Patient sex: F
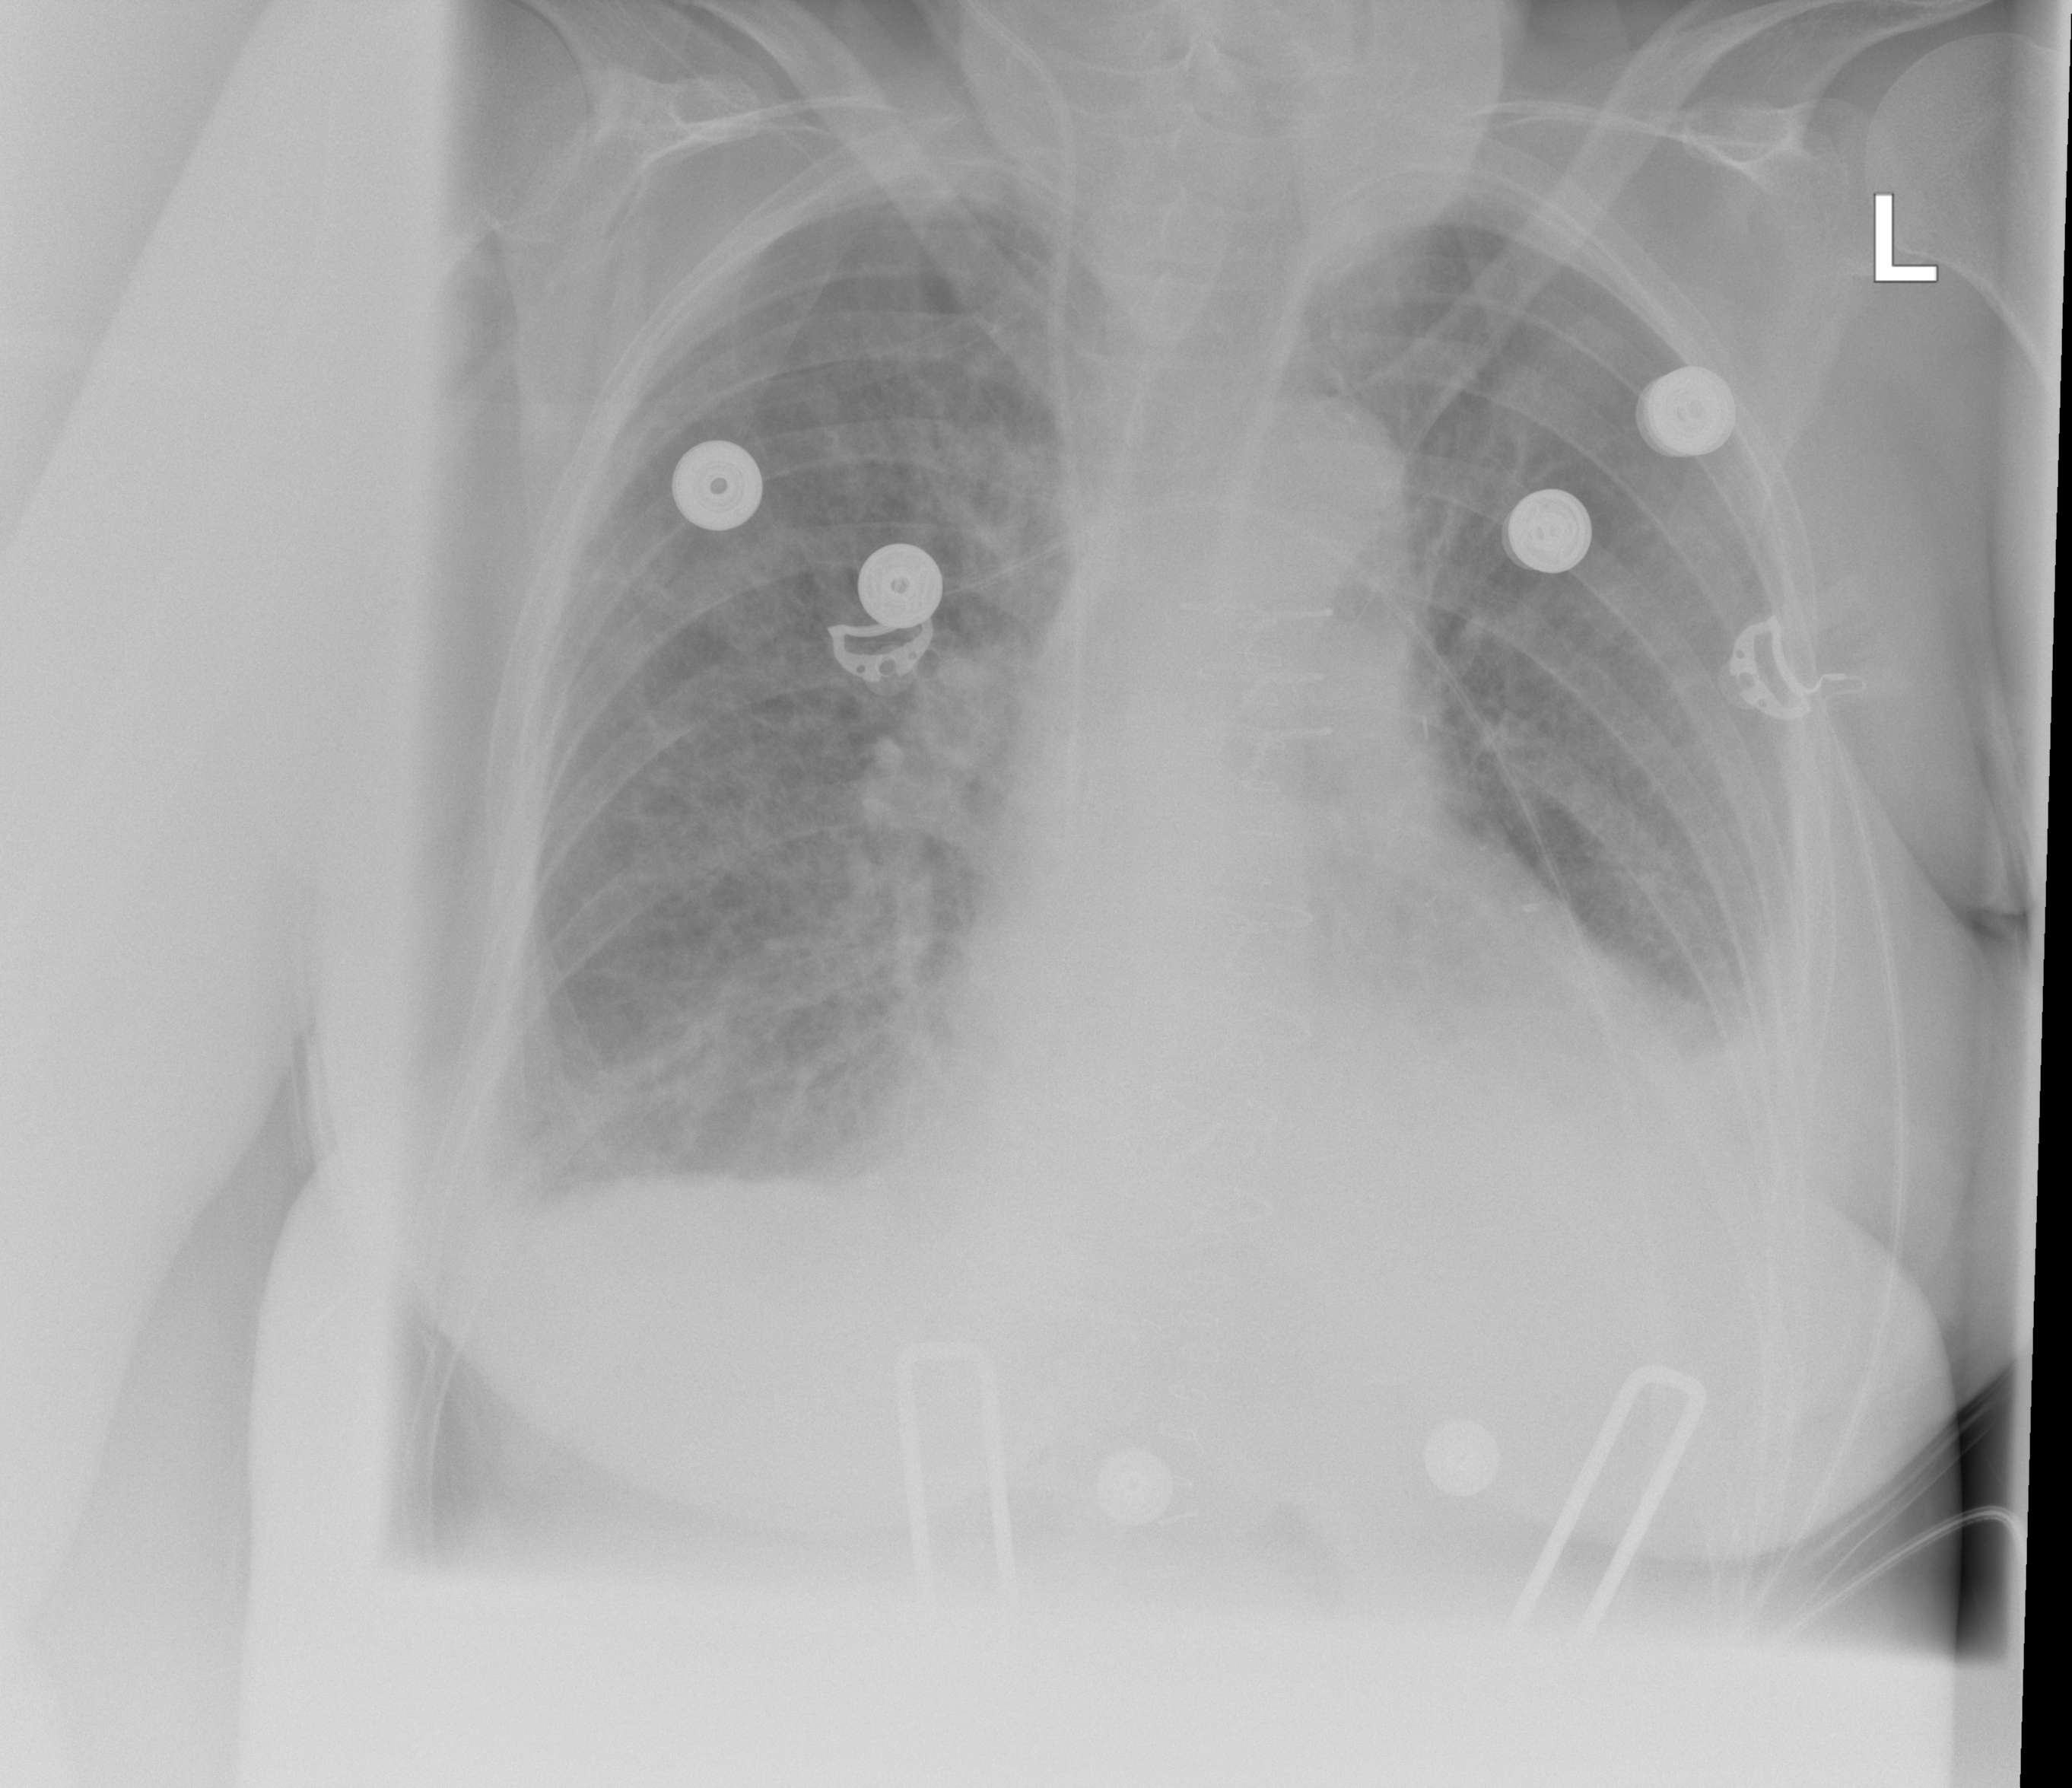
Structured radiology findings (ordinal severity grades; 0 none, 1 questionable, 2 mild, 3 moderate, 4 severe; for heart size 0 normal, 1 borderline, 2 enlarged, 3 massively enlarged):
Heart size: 2
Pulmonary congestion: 3
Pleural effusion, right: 2
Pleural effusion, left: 3
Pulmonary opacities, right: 2
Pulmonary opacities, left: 2
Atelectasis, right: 2
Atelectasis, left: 2